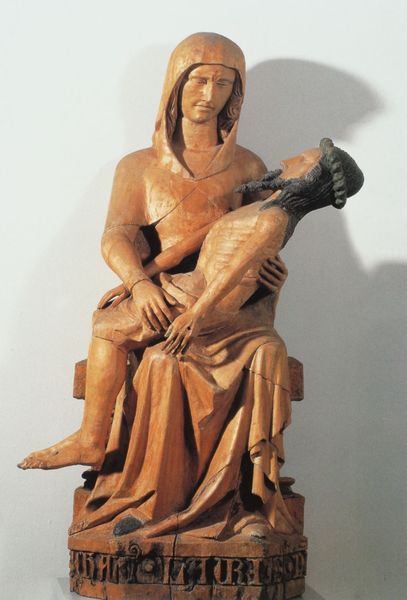
Titel: Pietà aus St. Erhard in Brixen
Künstler: Meister des Domherrn Laur
Institution: Brixen, Diözesanmuseum
Schlagwörter: weiß, braun, holz, schwarz, bart, sockel, tod, krone, schrift, figuren, steif, inschrift, plastik, foto, schnitzerei, jesus, pieta, mittelalter, romanik, maria, schnizerei